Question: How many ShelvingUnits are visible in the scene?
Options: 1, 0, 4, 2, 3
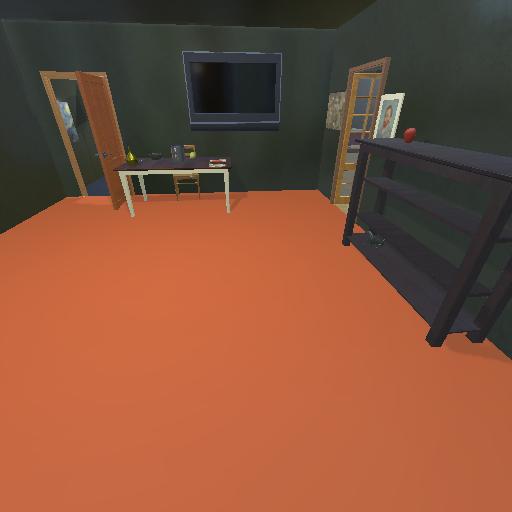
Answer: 1